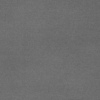
Label: dusty